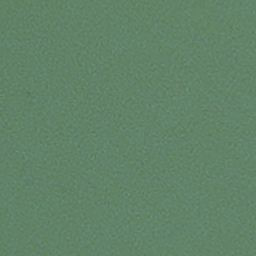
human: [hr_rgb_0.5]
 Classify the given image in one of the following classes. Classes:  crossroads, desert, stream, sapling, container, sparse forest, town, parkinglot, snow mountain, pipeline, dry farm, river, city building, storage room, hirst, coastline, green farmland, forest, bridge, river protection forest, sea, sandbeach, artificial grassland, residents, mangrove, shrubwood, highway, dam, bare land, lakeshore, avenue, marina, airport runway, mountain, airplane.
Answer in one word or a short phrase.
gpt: sea